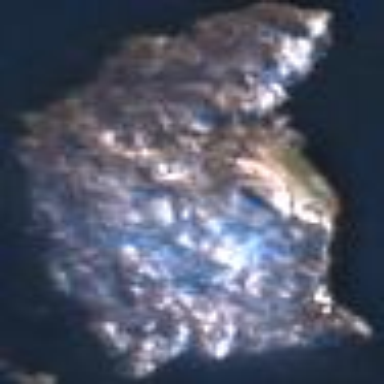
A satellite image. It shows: Island with natural coastline.